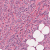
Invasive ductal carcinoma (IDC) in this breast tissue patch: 1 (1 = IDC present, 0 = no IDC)